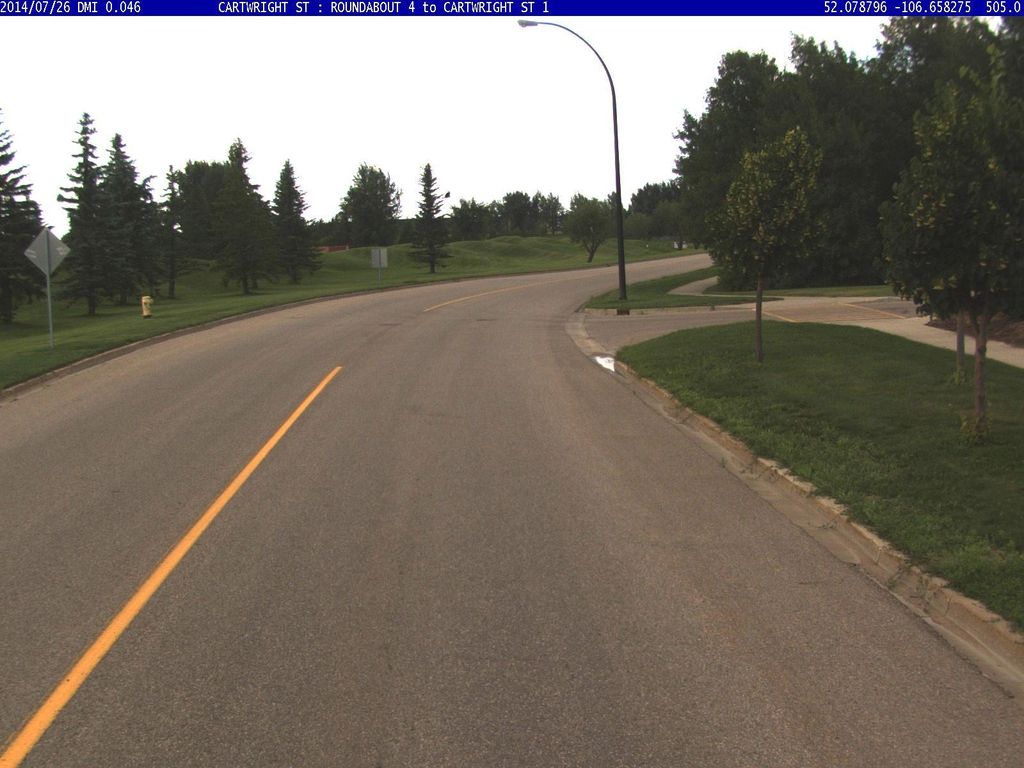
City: saskatoon